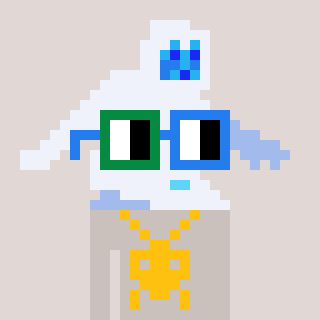
a pixel art character with square green and blue glasses, a yeti-shaped head and a foggrey-colored body on a warm background